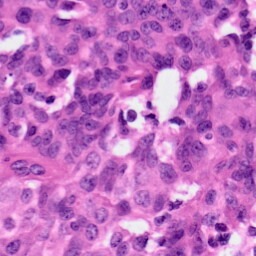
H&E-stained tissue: Ovarian